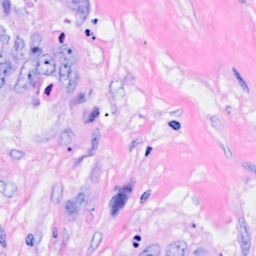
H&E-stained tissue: Breast